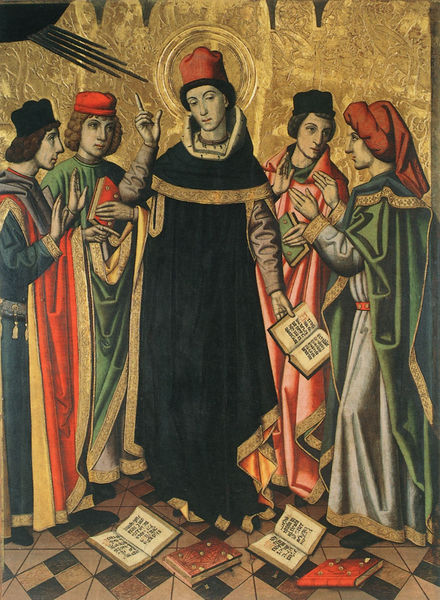
Titel: Taula de la Conversió a la fe cristiana de sant Agusti /Bekehrung  des heiligen Augustinus zum christlichen Glauben
Künstler: Jaume Huguet
Institution: Barcelona, Museu Nacional d’Art de Catalunya
Schlagwörter: blau, gruppe, hand, mann, umhang, grün, finger, geste, haar, hut, männer, schwarz, rot, haube, malerei, kappe, kappen, mütze, mützen, bibel, falten, gelehrte, hände, gewand, gold, haare, mantel, gewänder, borte, kopfbedeckung, schrift, bücher, lehrer, bordüre, dichter, faltenwurf, buch, vergoldet, fliesen, streit, text, hauben, talar, heiligenschein, mittelalter, predigt, heiliger, schüler, lernen, turban, disput, rote mütze, roben, lehre, schawarz, zeigegestus, lehren, dogma